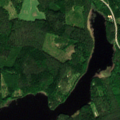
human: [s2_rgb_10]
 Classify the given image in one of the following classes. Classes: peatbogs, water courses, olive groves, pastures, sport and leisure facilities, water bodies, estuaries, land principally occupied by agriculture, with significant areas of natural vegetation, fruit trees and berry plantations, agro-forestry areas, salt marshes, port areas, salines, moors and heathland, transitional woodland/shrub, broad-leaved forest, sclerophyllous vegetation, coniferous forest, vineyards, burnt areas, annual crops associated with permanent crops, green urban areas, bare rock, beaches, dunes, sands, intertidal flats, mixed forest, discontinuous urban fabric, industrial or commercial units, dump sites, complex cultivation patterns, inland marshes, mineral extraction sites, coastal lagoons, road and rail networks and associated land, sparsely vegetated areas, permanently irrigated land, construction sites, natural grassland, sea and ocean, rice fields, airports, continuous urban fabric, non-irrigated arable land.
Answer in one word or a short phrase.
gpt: land principally occupied by agriculture, with significant areas of natural vegetation, broad-leaved forest, coniferous forest, mixed forest, water bodies